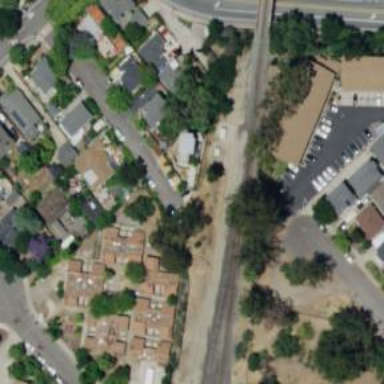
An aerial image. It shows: Railway spur junction.